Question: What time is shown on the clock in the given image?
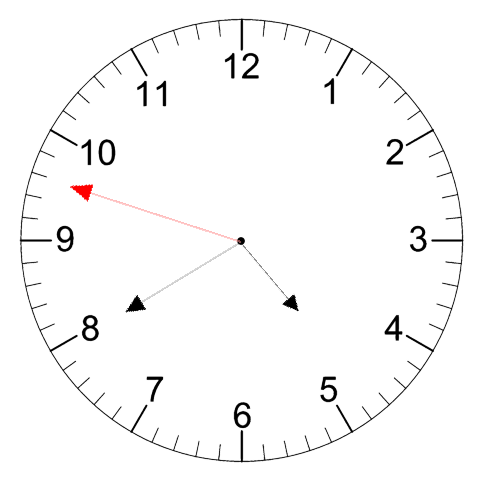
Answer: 04:39:48